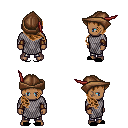
a pixel art fantasy rpg character, male body template, human, dark skin, chain mail, metal pants, brown right-swept hairstyle, leather cap, leather bracers, black slippers, four views (front, back, left, right), 2x2 character sprite sheet, small pixel art, hard edges, no anti-aliasing